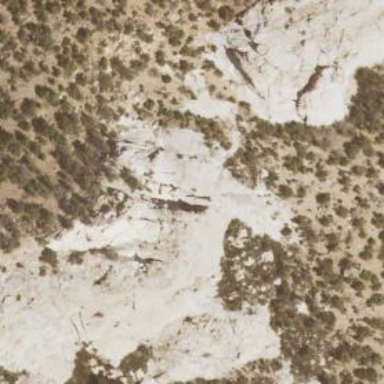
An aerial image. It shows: Landscape of bare rock.